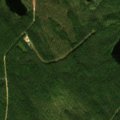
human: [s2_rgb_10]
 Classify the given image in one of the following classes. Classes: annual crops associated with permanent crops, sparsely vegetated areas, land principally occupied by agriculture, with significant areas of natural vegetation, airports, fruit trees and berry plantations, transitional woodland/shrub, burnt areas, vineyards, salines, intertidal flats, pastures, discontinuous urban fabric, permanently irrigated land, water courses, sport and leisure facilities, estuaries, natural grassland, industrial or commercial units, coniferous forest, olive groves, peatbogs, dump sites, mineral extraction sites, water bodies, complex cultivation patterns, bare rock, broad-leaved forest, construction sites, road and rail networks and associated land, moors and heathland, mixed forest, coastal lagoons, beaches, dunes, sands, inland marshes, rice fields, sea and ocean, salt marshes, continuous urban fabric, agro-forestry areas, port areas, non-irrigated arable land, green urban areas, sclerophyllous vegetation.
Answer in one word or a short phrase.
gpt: coniferous forest, water bodies